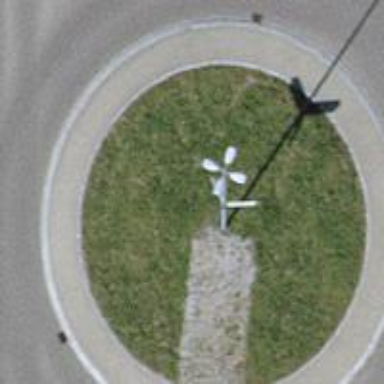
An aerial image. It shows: Tertiary road made of asphalt leading to roundabout junction.